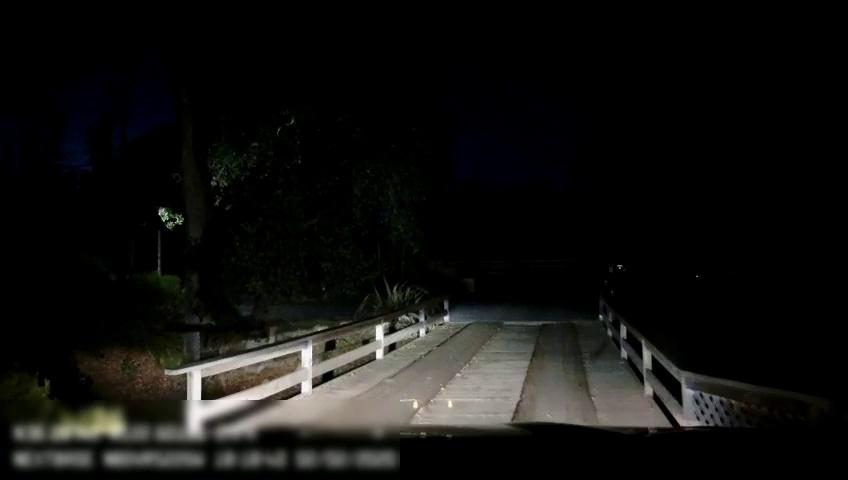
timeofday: Night
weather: Other
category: Drivable Space
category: Drivable Space